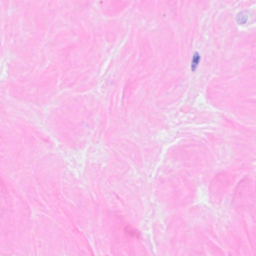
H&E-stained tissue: Breast